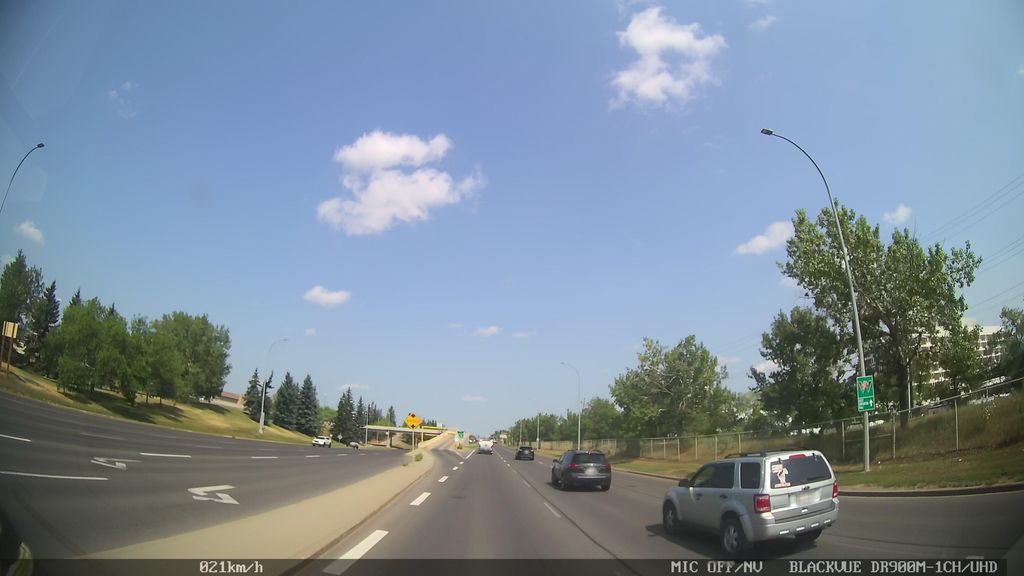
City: edmonton